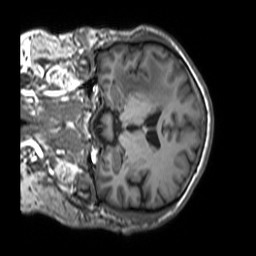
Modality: T1w
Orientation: coronal
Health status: ill
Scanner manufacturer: siemens
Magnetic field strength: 3 T
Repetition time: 1.7 s
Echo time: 0.00239 s